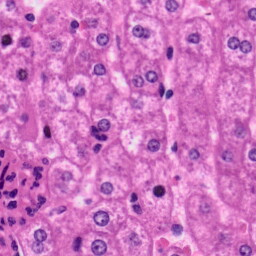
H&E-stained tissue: Liver